Question: I have a dropdown menu, that looks like this:
'''
<div class="container">
<section class="main" >
<div class="wrapper-demo">
<div id="dd" class="wrapper-dropdown-3" tabindex="1">
<span>Location</span>
<ul class="dropdown">
<li><a href="http://www.google.com" rel="nofollow"><i class="icon-envelope icon-large"></i>Dubai</a></li>
<li><a href="#"><i class="icon-truck icon-large"></i>Sharjah</a></li>
<li><a href="#"><i class="icon-plane icon-large"></i>Ras Al Khema</a></li>
</ul>
</div>
</div>
</section>
</div>
'''
This is the css I use to style it:
'''
body {
font-family: 'Lato', 'Arial', sans-serif;
background: #ddd url(../images/bg.jpg);
font-weight: 300;
font-size: 15px;
color: #333;
-webkit-font-smoothing: antialiased;
overflow-y: scroll;
overflow-x: hidden;
}
a {
color: #555;
text-decoration: none;
}
.container {
width: 100%;
position: relative;
}
.clr {
clear: both;
padding: 0;
height: 0;
margin: 0;
}
.main {
width: 90%;
margin: 0 auto;
position: relative;
height:400px;
}
.container > header {
margin: 10px;
padding: 20px 10px 10px 10px;
position: relative;
display: block;
text-shadow: 1px 1px 1px rgba(0,0,0,0.2);
text-align: center;
}
.container > header h1 {
font-size: 30px;
line-height: 38px;
margin: 0;
position: relative;
font-weight: 300;
color: #666;
text-shadow: 1px 1px 1px rgba(255,255,255,0.7);
}
.container > header h2 {
font-size: 14px;
font-weight: 300;
margin: 0;
padding: 15px 0 5px 0;
color: #888;
font-family: Cambria, Georgia, serif;
font-style: italic;
text-shadow: 1px 1px 1px rgba(255,255,255,0.9);
}
@import url('demo.css');
@import url('font-awesome.css');
/* GLOBALS */
*,
*:after,
*:before {
-webkit-box-sizing: border-box;
-moz-box-sizing: border-box;
box-sizing: border-box;
padding: 0;
margin: 0;
}
::selection {
background: transparent;
}
::-moz-selection {
background: transparent;
}
.wrapper-demo {
margin: 60px 0 0 0;
*zoom: 1;
font-weight: 400;
}
.wrapper-demo:after {
clear: both;
content: "";
display: table;
}
.wrapper-dropdown-3 {
/* Size and position */
position: relative;
width: 200px;
margin: 0 auto;
padding: 10px;
/* Styles */
background: #fff;
border-radius: 7px;
border: 1px solid rgba(0,0,0,0.15);
box-shadow: 0 1px 1px rgba(50,50,50,0.1);
cursor: pointer;
outline: none;
/* Font settings */
font-weight: bold;
color: #8AA8BD;
}
.wrapper-dropdown-3:after {
content: "";
width: 0;
height: 0;
position: absolute;
right: 15px;
top: 50%;
margin-top: -3px;
border-width: 6px 6px 0 6px;
border-style: solid;
border-color: #8aa8bd transparent;
}
.wrapper-dropdown-3 .dropdown {
/* Size & position */
position: absolute;
top: 140%;
left: 0;
right: 0;
/* Styles */
background: white;
border-radius: inherit;
border: 1px solid rgba(0,0,0,0.17);
box-shadow: 0 0 5px rgba(0,0,0,0.1);
font-weight: normal;
-webkit-transition: all 0.5s ease-in;
-moz-transition: all 0.5s ease-in;
-ms-transition: all 0.5s ease-in;
-o-transition: all 0.5s ease-in;
transition: all 0.5s ease-in;
list-style: none;
/* Hiding */
opacity: 0;
pointer-events: none;
}
.wrapper-dropdown-3 .dropdown:after {
content: "";
width: 0;
height: 0;
position: absolute;
bottom: 100%;
right: 15px;
border-width: 0 6px 6px 6px;
border-style: solid;
border-color: #fff transparent;
}
.wrapper-dropdown-3 .dropdown:before {
content: "";
width: 0;
height: 0;
position: absolute;
bottom: 100%;
right: 13px;
border-width: 0 8px 8px 8px;
border-style: solid;
border-color: rgba(0,0,0,0.1) transparent;
}
.wrapper-dropdown-3 .dropdown li a {
display: block;
padding: 10px;
text-decoration: none;
color: #8aa8bd;
border-bottom: 1px solid #e6e8ea;
box-shadow: inset 0 1px 0 rgba(255,255,255,1);
-webkit-transition: all 0.3s ease-out;
-moz-transition: all 0.3s ease-out;
-ms-transition: all 0.3s ease-out;
-o-transition: all 0.3s ease-out;
transition: all 0.3s ease-out;
}
.wrapper-dropdown-3 .dropdown li i {
float: right;
color: inherit;
}
.wrapper-dropdown-3 .dropdown li:first-of-type a {
border-radius: 7px 7px 0 0;
}
.wrapper-dropdown-3 .dropdown li:last-of-type a {
border: none;
border-radius: 0 0 7px 7px;
}
/* Hover state */
.wrapper-dropdown-3 .dropdown li:hover a {
background: #f3f8f8;
}
/* Active state */
.wrapper-dropdown-3.active .dropdown {
opacity: 1;
pointer-events: auto;
}
/* No CSS3 support */
.no-opacity .wrapper-dropdown-3 .dropdown,
.no-pointerevents .wrapper-dropdown-3 .dropdown {
display: none;
opacity: 1; /* If opacity support but no pointer-events support */
pointer-events: auto; /* If pointer-events support but no pointer-events support */
}
.no-opacity .wrapper-dropdown-3.active .dropdown,
.no-pointerevents .wrapper-dropdown-3.active .dropdown {
display: block;
}
'''
Here's an image of this problem to explain it.

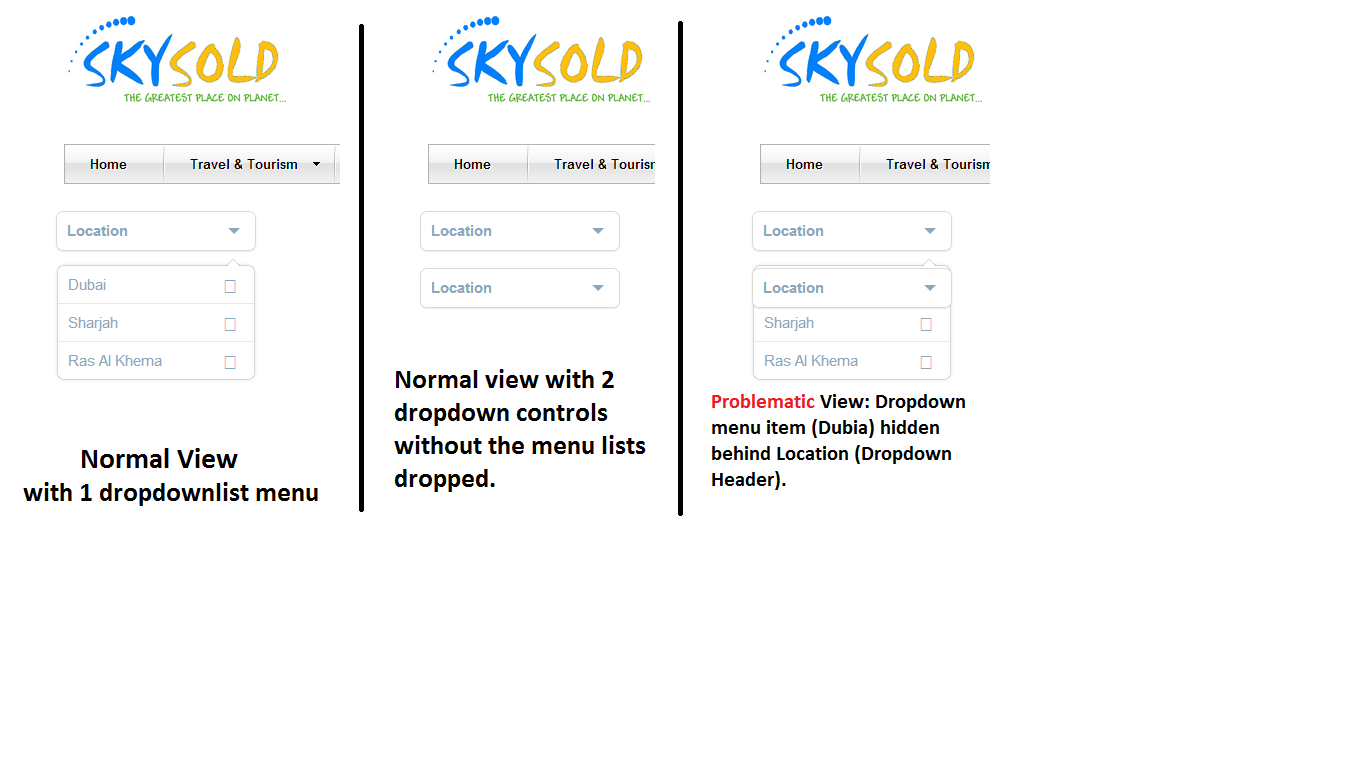
Answer: You need to use z-index to 'push' the active item to the 'front'.
You would set a lower z-index on your 'inactive' menu item and a higher z-index on your 'active' state of the menu items. Something like:
'''
.wrapper-dropdown-3 .dropdown {
z-index: 1;
}
/* Active state */
.wrapper-dropdown-3.active .dropdown {
opacity: 1;
pointer-events: auto;
z-index: 2;
}
'''
Here's a very useful article on z-index:
<URL>